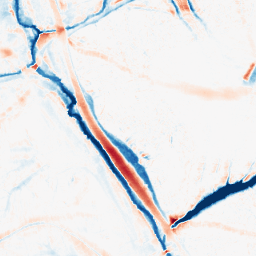
Category: morphological
Decomposition family: morphological_ellipse
Decomposition parameters: operation: average
width: 20
height: 20
Upsampling method: bilinear
Upsampling parameters: scale: 8
Upsampling scale: 8